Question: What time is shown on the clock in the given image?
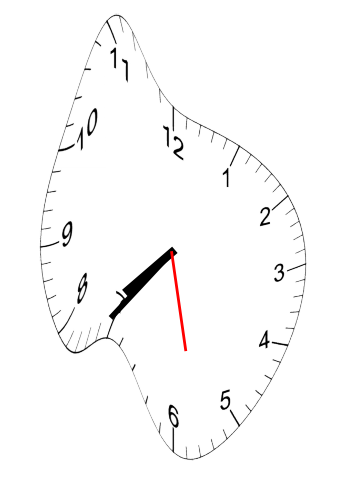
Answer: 07:36:28